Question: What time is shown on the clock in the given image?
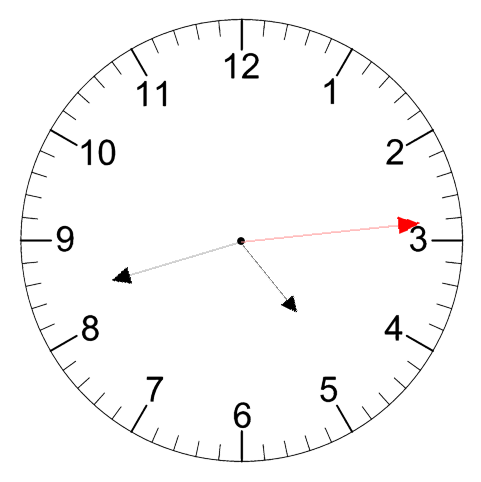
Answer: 04:42:14